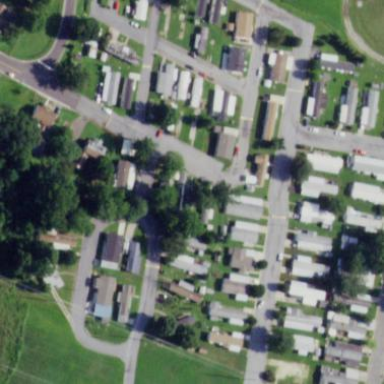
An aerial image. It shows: Residential area designated as trailer park.